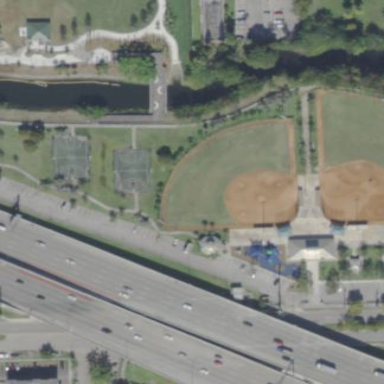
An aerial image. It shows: Baseball pitch for leisure and sports activities.